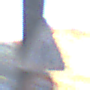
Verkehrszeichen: EinseitigVerengteFahrbahnLinks
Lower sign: Geschwindigkeit50
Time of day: SunriseSunset
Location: Outdoor (Urban)
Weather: Clear
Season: NotSpecified
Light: Natural